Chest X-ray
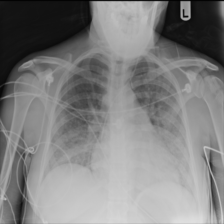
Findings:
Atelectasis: negative
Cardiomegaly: negative
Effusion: negative
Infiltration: positive
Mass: negative
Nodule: negative
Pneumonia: negative
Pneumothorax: negative
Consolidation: negative
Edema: negative
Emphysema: negative
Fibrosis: negative
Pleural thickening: negative
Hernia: negative